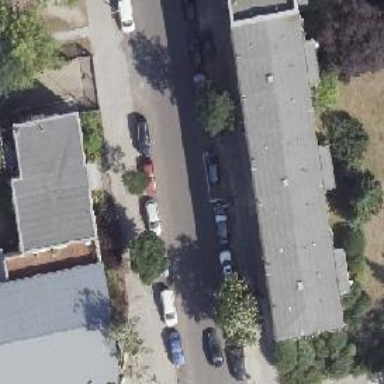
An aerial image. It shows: Parking lane designated for parking.